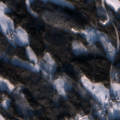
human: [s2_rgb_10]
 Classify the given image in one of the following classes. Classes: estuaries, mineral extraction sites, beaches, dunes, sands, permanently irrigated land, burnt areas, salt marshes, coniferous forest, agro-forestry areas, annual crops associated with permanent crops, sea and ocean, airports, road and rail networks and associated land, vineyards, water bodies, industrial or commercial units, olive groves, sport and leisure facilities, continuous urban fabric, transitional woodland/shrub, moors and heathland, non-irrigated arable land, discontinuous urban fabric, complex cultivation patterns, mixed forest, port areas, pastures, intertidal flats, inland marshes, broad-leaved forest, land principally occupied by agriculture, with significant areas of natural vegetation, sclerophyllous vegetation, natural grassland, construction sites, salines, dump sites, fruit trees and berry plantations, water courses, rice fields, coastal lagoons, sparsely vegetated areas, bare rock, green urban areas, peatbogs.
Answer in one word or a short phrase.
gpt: non-irrigated arable land, coniferous forest, mixed forest